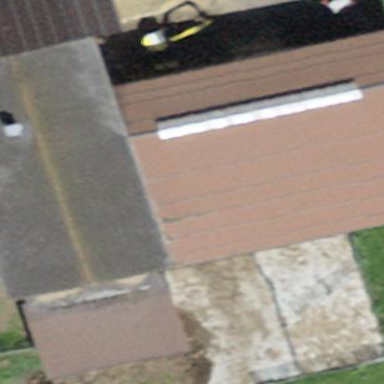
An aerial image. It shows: Building with tiled roof.